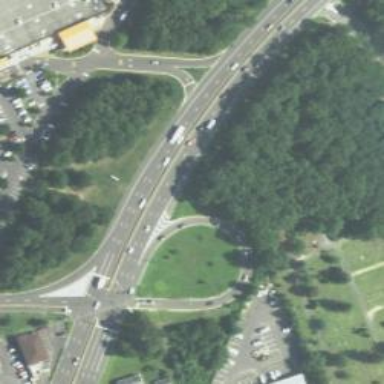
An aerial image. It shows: Trunk_link highway with jughandle junction.